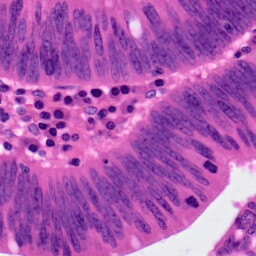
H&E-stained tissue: Colon